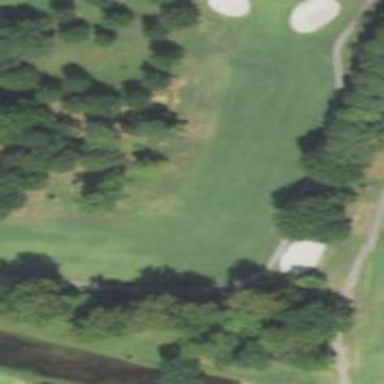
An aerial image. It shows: Golf hole.